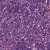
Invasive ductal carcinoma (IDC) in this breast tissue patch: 1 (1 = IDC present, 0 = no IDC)